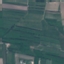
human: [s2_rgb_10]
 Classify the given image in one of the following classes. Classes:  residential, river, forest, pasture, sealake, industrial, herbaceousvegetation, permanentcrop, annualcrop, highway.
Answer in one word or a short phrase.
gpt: PermanentCrop